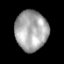
Tissue: prostate
Cell type: T cells
Senescence score: 0.2817
Nuclear area (px): 1275
Mean DAPI intensity: 167.245